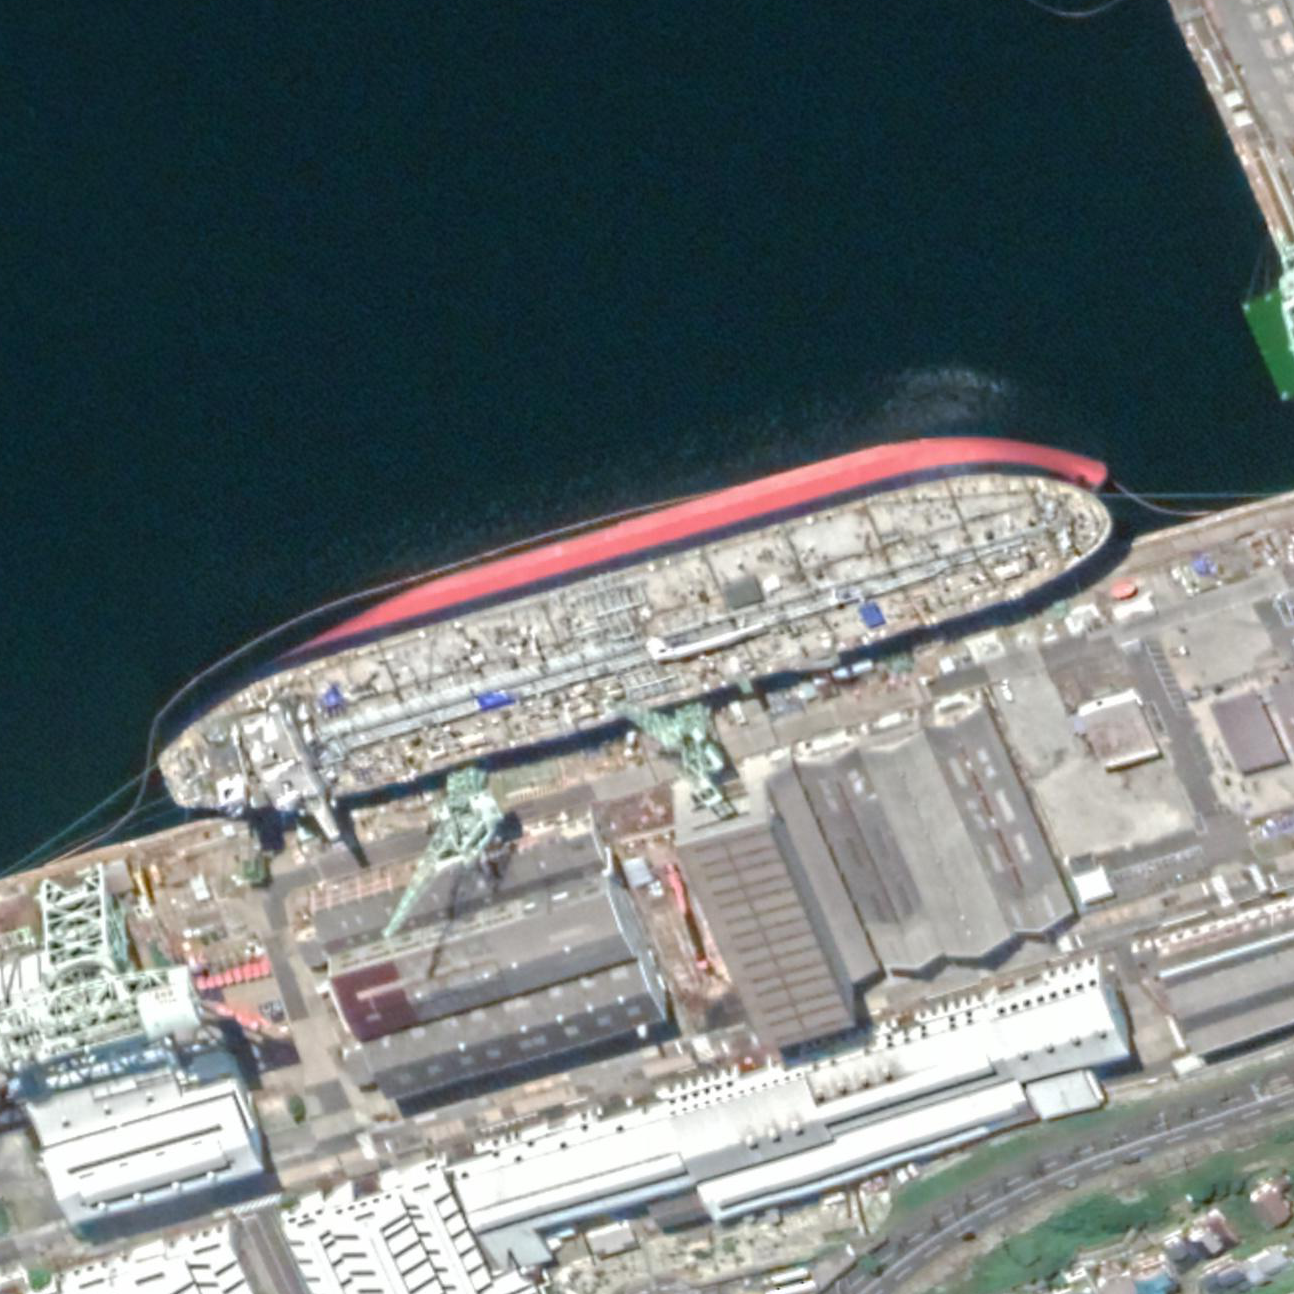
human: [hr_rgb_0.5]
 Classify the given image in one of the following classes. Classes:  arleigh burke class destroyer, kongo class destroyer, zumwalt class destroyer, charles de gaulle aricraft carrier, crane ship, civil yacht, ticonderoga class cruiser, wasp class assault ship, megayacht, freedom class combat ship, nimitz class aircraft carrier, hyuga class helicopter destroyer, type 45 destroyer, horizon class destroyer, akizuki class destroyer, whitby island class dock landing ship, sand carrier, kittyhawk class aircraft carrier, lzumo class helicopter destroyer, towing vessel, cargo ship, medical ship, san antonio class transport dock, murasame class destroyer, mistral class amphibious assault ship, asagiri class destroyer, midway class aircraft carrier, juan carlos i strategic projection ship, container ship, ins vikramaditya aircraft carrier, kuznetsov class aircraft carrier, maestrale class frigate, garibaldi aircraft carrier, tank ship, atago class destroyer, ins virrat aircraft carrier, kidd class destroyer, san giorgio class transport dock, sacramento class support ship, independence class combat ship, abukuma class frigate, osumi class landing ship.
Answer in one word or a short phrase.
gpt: Tank ship